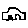
Label: car